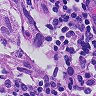
Metastatic tissue present: yes